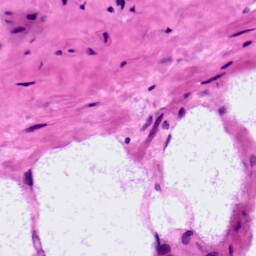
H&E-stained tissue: LymphNode